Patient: sex F, age 72
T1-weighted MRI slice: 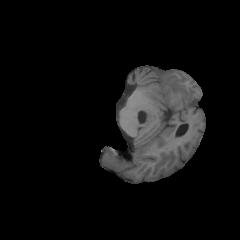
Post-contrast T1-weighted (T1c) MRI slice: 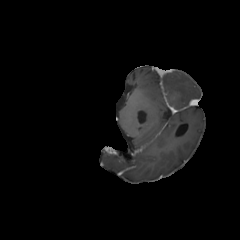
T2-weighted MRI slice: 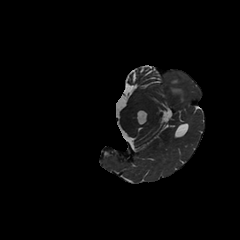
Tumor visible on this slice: yes
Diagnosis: Glioblastoma, IDH-wildtype
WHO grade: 4